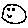
Label: smiley face